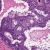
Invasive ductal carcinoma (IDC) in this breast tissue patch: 0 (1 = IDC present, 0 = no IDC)